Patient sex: M
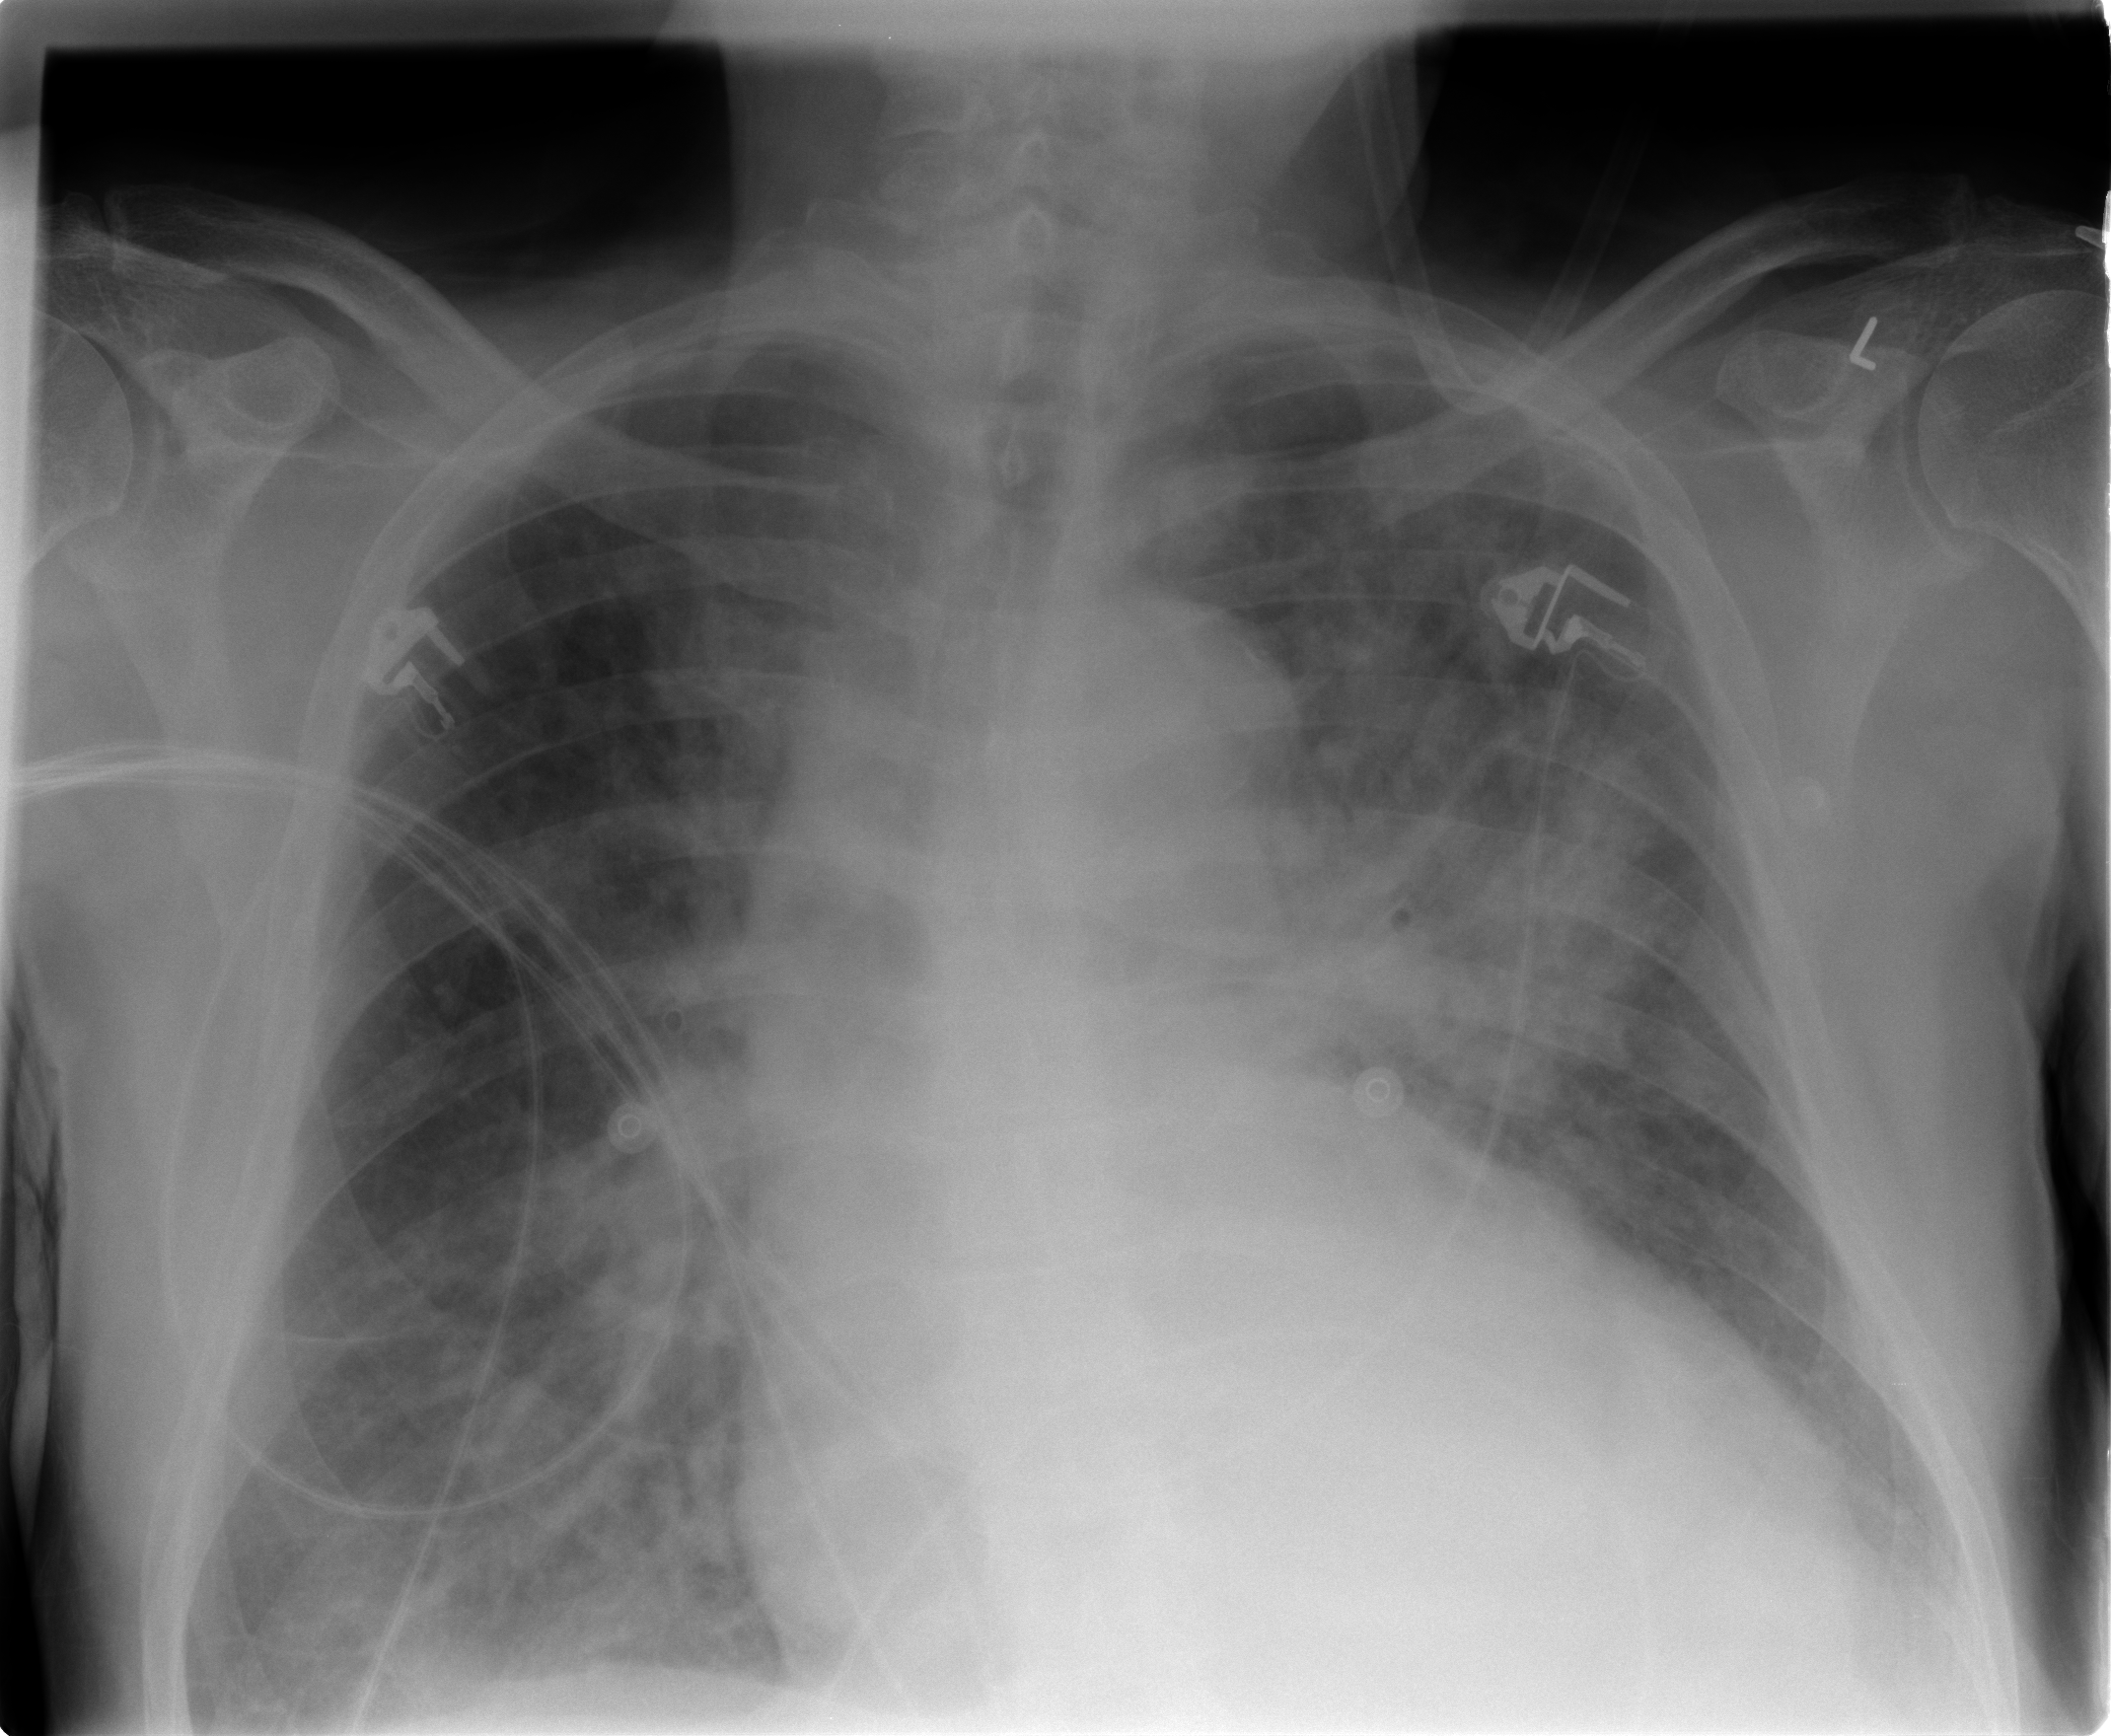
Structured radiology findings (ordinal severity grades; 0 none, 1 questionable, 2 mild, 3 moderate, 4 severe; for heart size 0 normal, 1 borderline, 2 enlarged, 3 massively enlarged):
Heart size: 3
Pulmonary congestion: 4
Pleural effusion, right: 0
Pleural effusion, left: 2
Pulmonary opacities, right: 3
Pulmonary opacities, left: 3
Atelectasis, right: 3
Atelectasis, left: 3